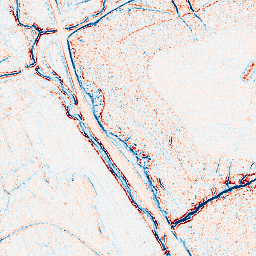
Category: edge_preserving
Decomposition family: bilateral
Decomposition parameters: d: 5
sigma_color: 150
sigma_space: 150
Upsampling method: bilinear
Upsampling parameters: scale: 4
Upsampling scale: 4